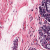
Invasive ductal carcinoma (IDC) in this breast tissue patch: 0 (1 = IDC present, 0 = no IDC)